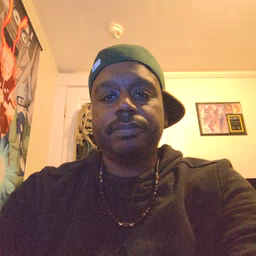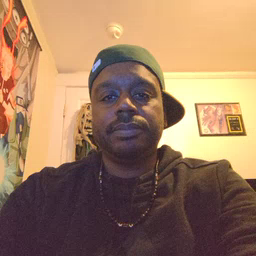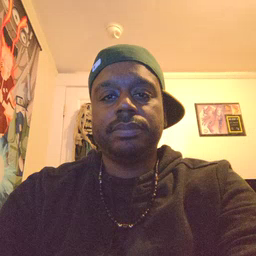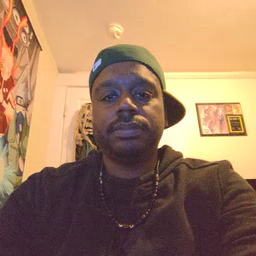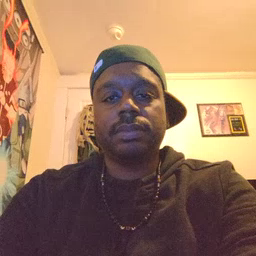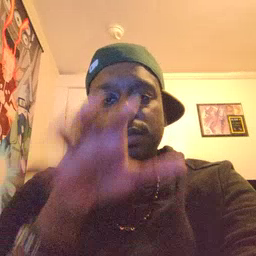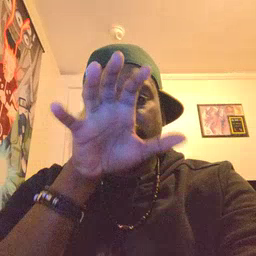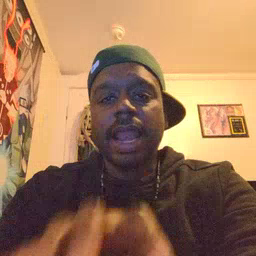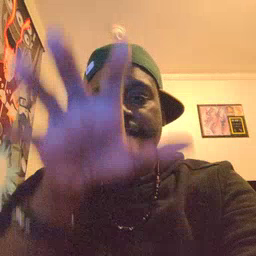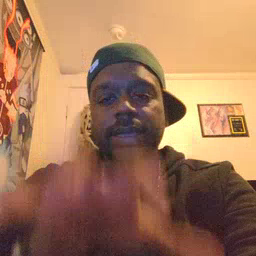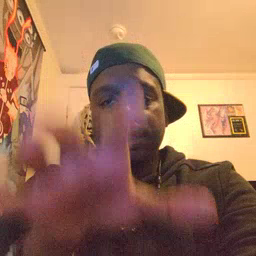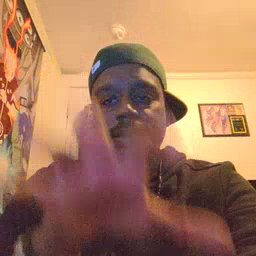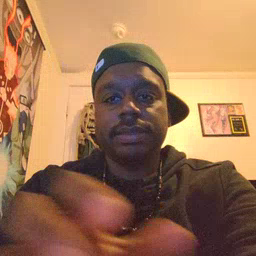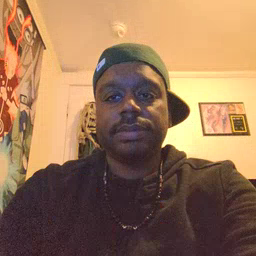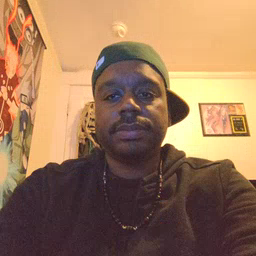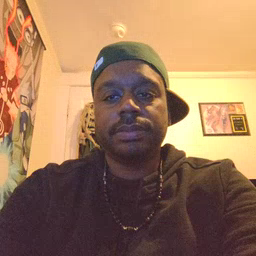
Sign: alligator